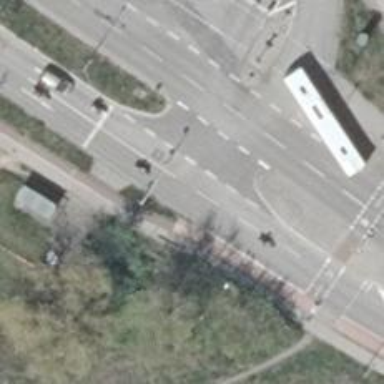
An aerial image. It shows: Asphalt cycleway.